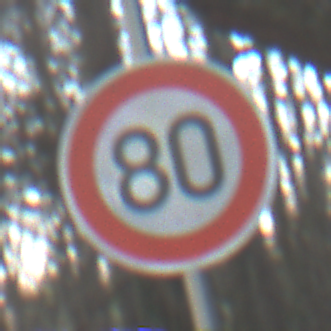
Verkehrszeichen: Geschwindigkeit80
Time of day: SunriseSunset
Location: Outdoor (Nature)
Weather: Clear
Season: Winter
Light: Natural